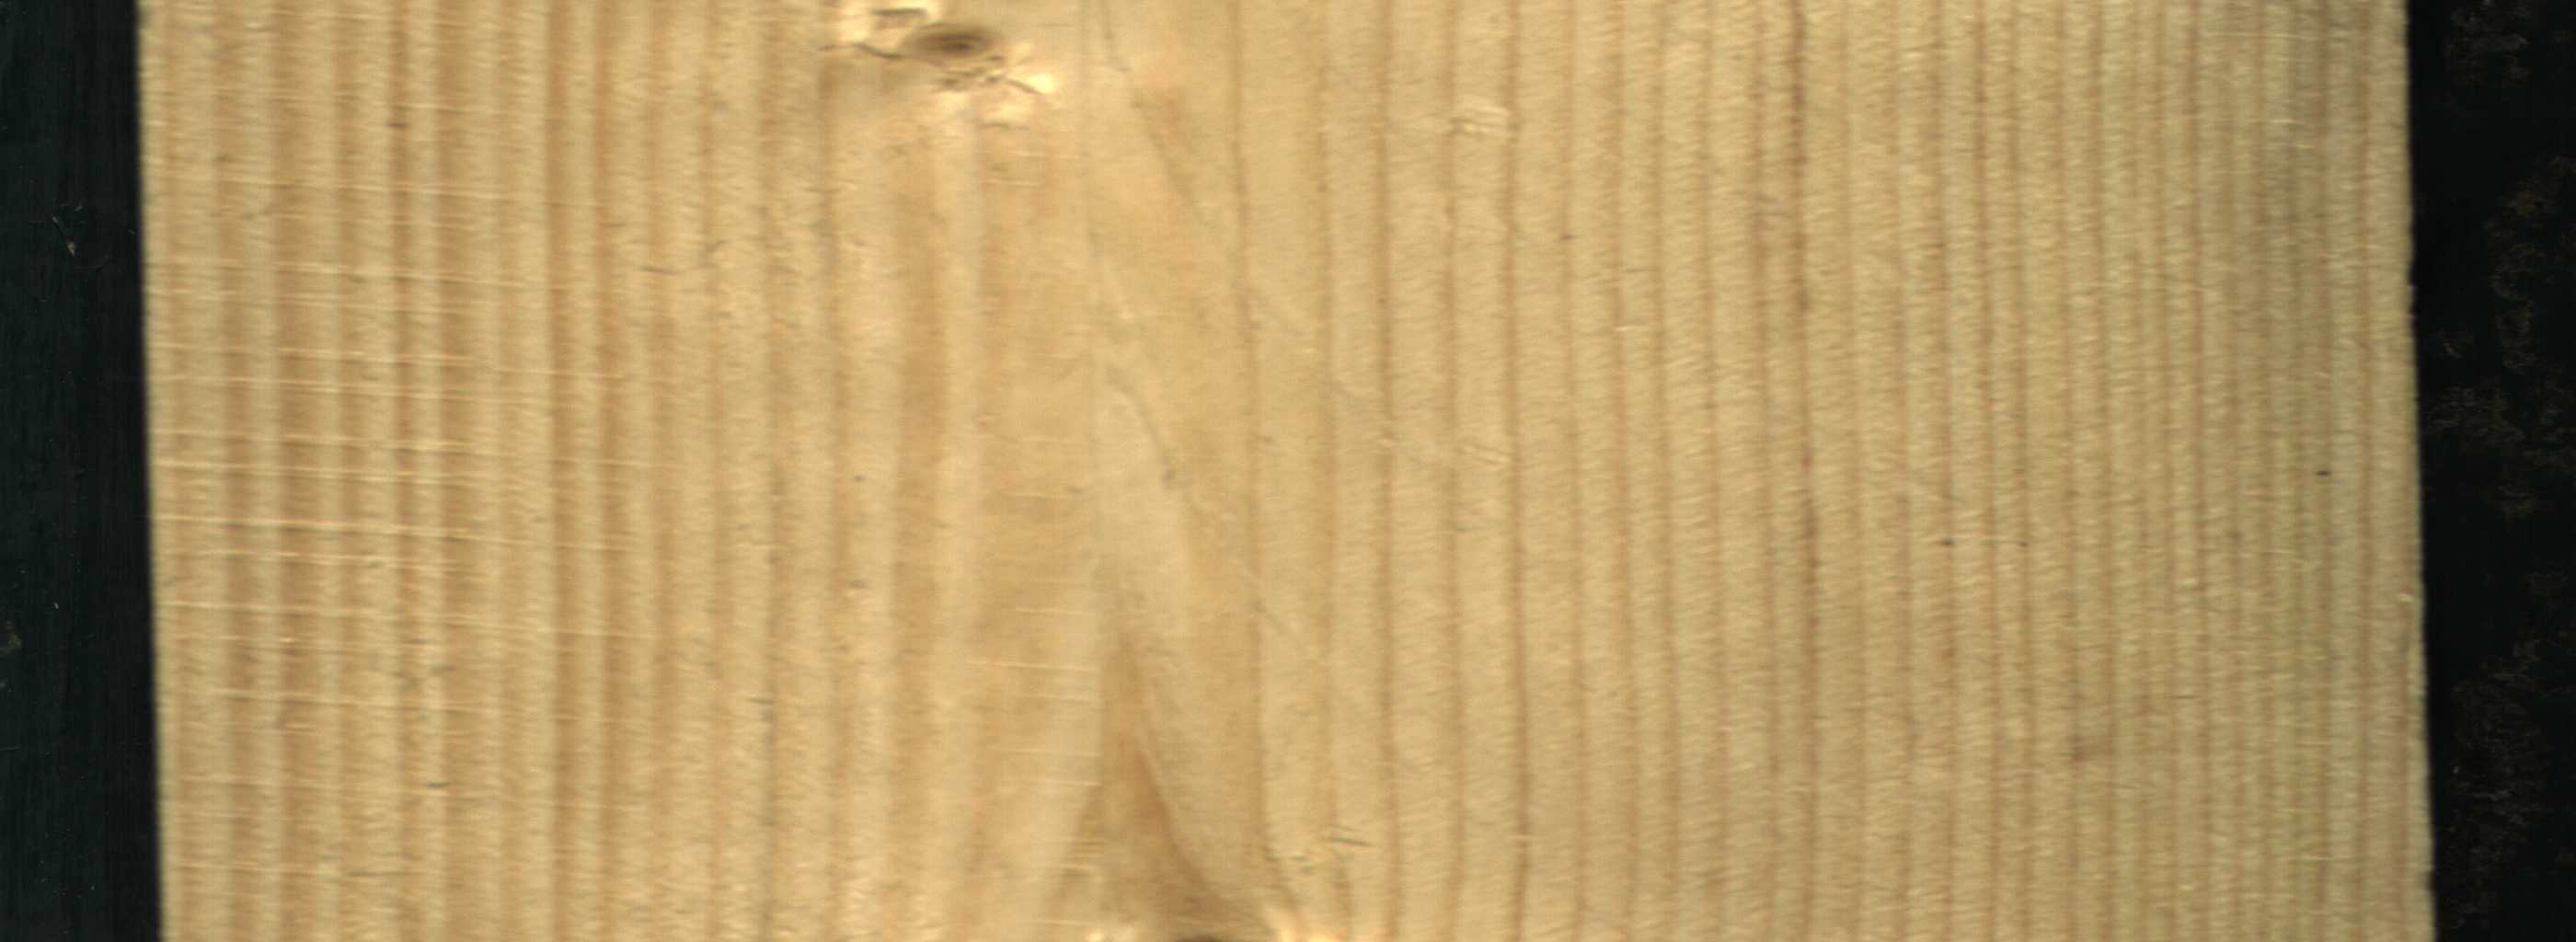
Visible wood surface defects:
Live_Knot